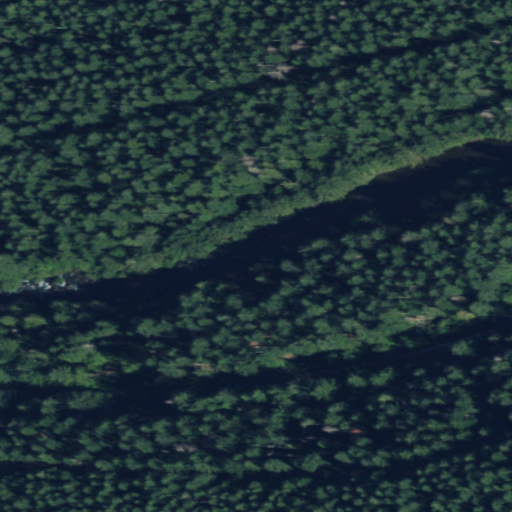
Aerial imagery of valley in Washington named Green Valley containing evergreen forest, open water, and mixed forest